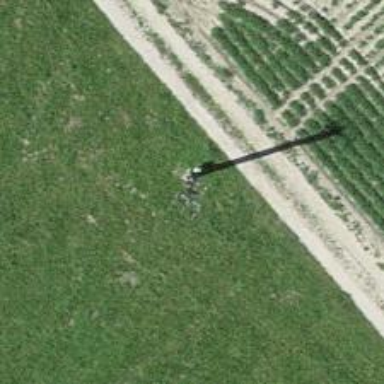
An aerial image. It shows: Termination pole used for power distribution.